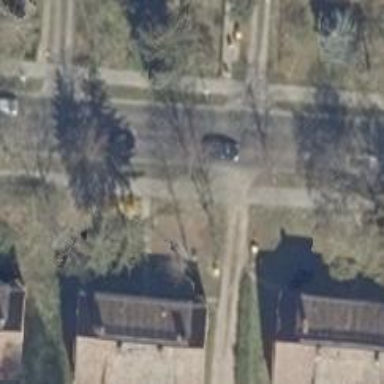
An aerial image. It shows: Secondary road with asphalt surface. There are separate sidewalks on both sides.